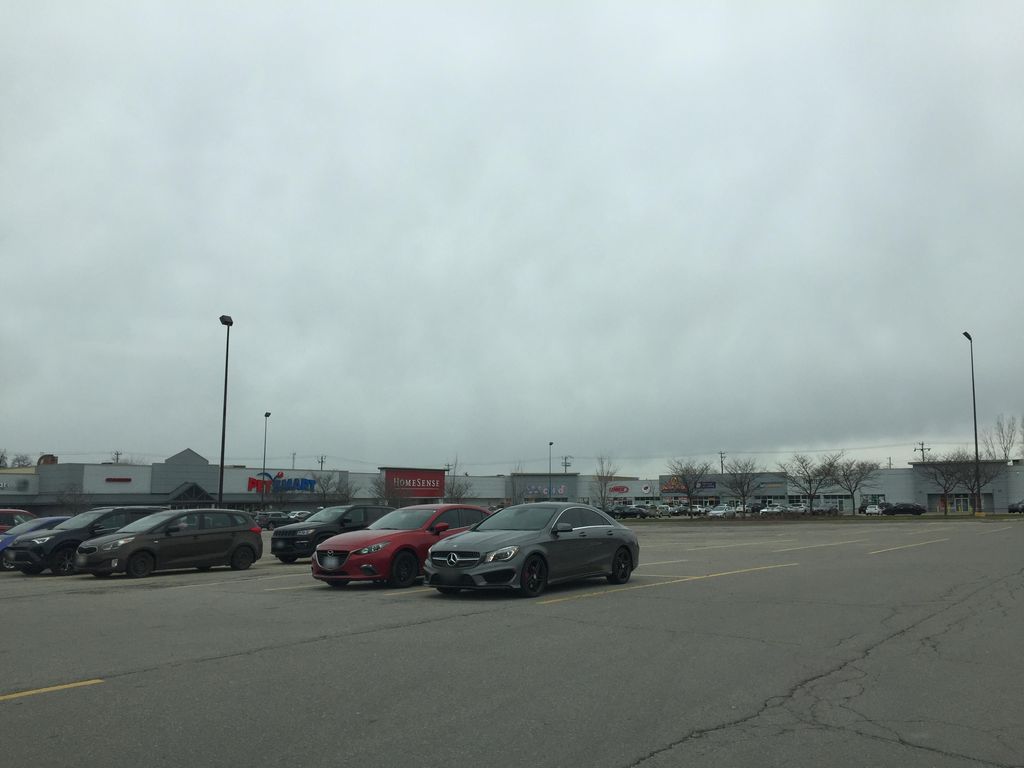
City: kitchener-waterloo